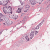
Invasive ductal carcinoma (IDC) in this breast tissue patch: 0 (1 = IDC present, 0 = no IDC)